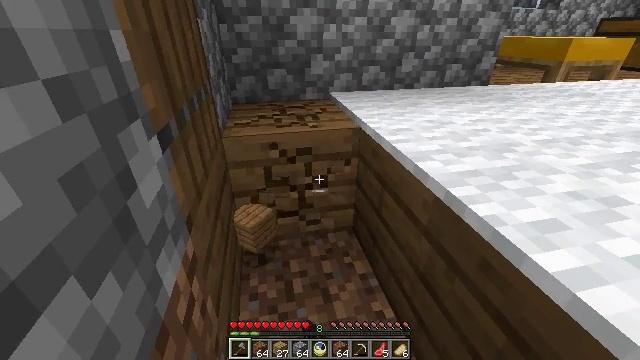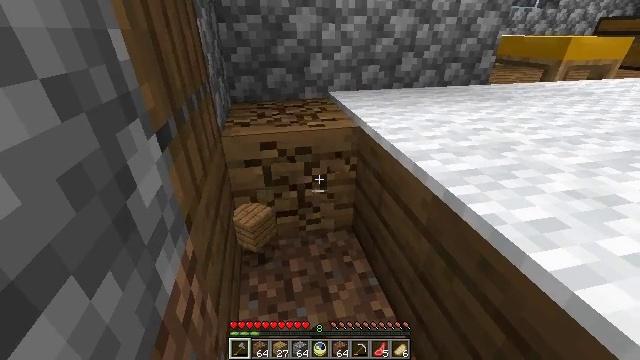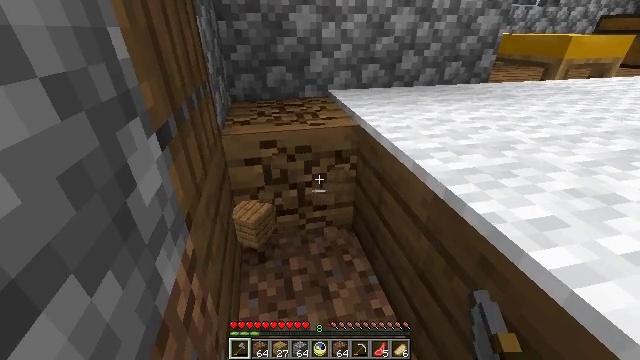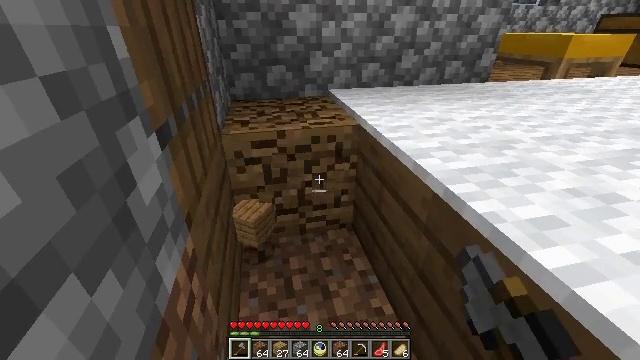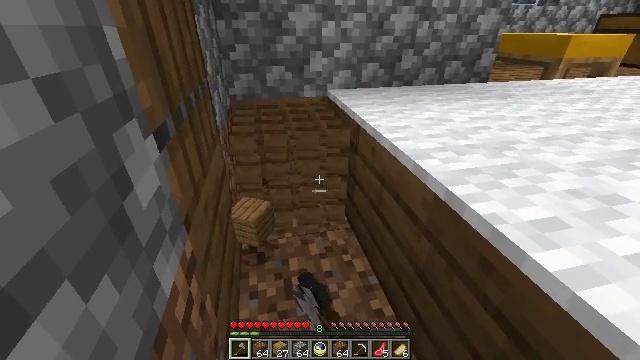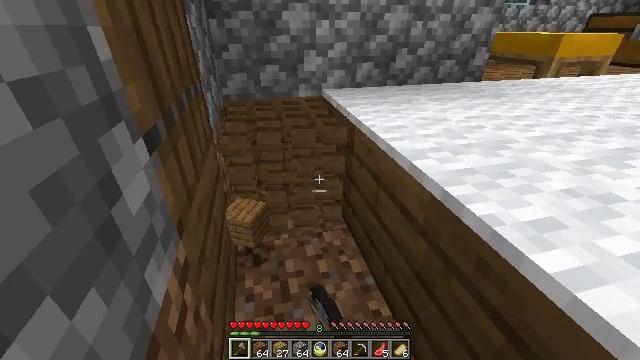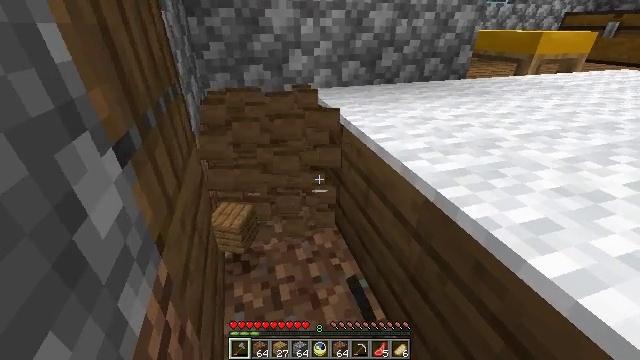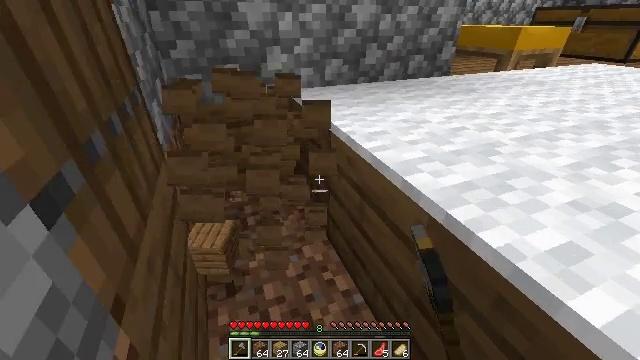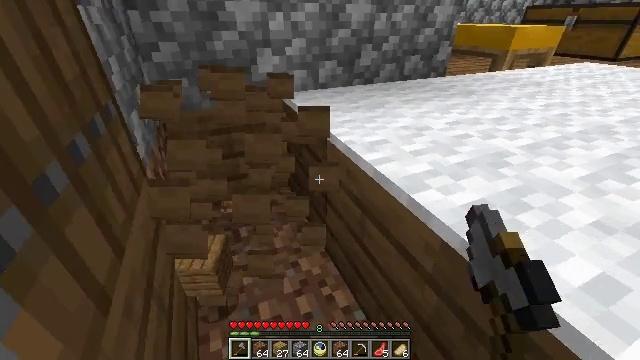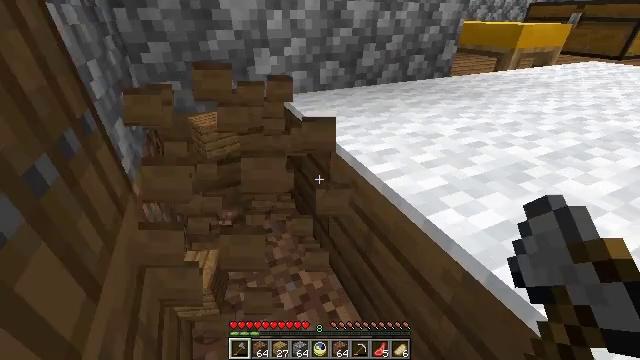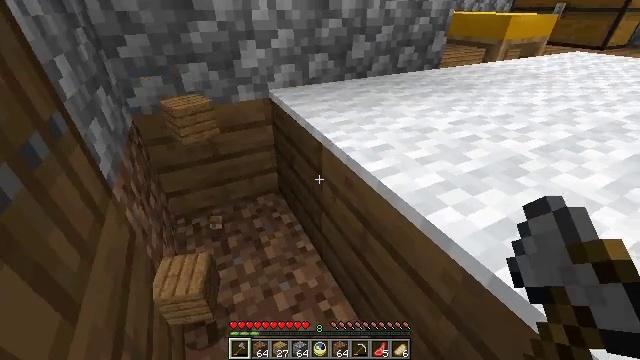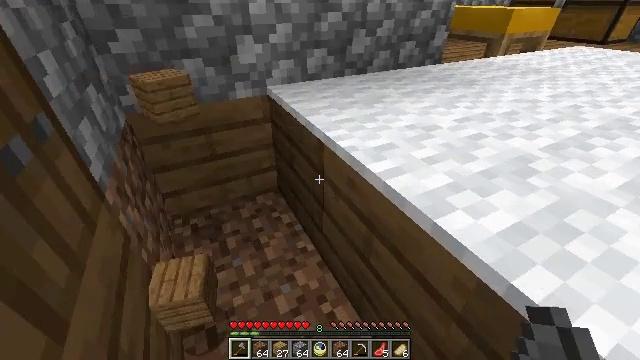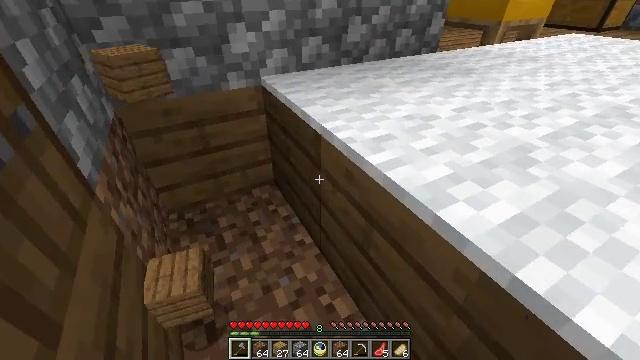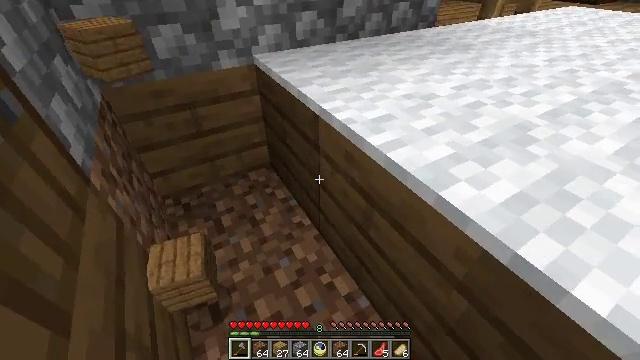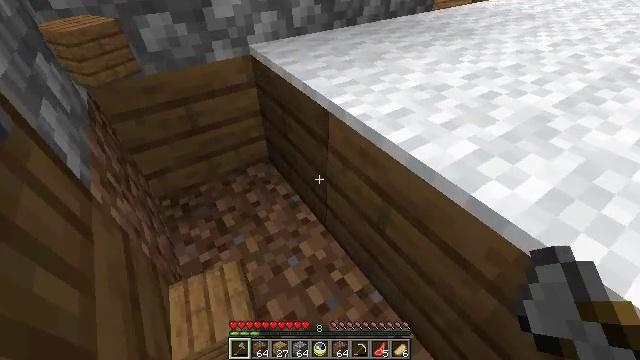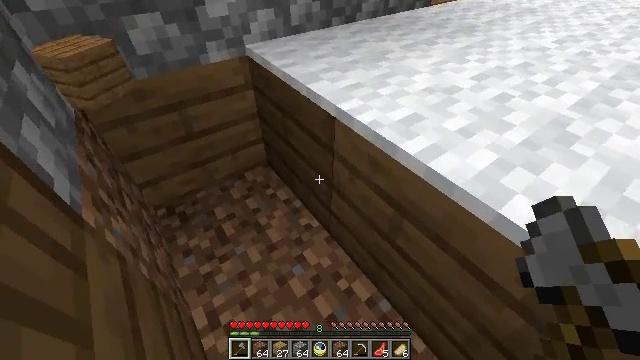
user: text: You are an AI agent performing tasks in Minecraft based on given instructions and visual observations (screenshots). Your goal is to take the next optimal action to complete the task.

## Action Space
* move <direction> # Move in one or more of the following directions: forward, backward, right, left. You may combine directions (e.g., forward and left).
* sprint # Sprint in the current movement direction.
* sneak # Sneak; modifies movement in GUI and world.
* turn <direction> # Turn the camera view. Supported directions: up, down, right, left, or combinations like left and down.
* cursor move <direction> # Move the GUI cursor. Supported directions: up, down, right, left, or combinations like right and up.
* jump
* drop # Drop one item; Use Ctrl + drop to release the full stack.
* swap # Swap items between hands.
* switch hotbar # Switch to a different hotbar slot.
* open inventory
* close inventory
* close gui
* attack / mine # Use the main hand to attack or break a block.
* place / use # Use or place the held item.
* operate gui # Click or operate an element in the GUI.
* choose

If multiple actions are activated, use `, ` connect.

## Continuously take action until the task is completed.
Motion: motion action
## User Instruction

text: Attack the spruce planks to recycle them.
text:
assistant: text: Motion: attack / mine
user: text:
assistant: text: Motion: attack / mine
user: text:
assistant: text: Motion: attack / mine
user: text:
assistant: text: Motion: move left, attack / mine
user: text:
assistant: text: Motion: move left, turn right, attack / mine
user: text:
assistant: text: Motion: move forward and move left, turn right
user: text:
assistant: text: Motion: move forward and move left, turn right
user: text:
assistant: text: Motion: move forward, turn right
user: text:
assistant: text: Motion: no_op
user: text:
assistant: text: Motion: turn right and down
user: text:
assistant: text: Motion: no_op
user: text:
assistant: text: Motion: turn right and down
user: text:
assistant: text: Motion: move left, turn right and down
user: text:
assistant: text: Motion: move left, turn right and down
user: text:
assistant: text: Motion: move left, turn right and down
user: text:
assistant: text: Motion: no_op
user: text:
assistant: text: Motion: no_op
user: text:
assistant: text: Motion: turn left
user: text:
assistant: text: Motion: move left, turn left and up
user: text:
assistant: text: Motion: move left, turn left
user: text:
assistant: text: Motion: move left, turn left
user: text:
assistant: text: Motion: turn left
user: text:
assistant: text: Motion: no_op
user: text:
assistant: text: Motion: no_op
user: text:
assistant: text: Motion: no_op
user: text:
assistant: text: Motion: turn right
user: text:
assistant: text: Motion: turn right
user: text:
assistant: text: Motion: turn right and down
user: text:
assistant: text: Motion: turn right
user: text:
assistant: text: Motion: attack / mine